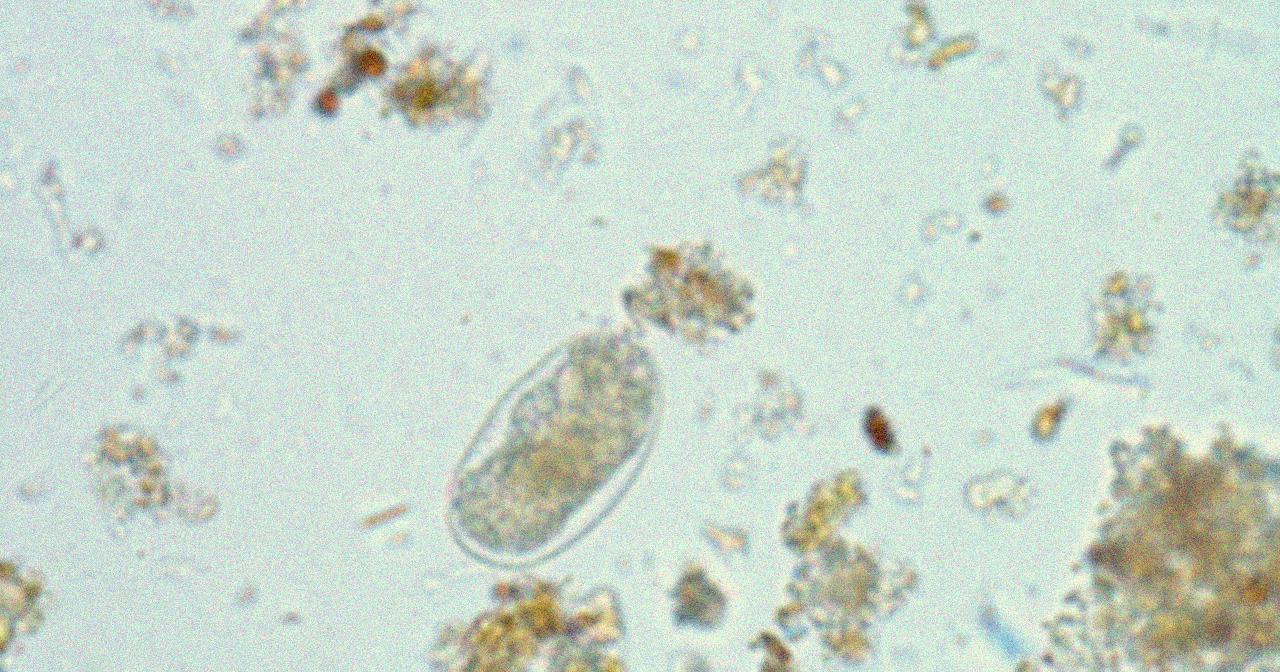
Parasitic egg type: Hookworm egg